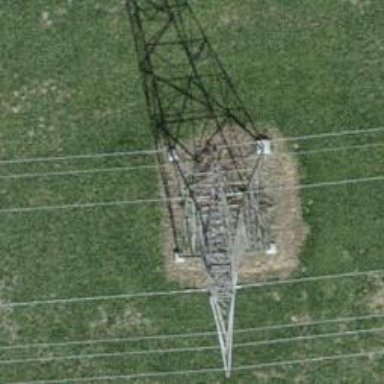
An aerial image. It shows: Lattice structure tower.